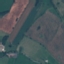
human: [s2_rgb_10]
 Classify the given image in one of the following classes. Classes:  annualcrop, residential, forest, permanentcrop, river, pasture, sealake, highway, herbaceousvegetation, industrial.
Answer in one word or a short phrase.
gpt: Pasture